Field crop: maize
Growth stage: 2
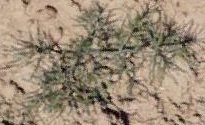
Species: salsola